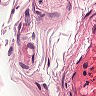
Metastatic tissue present: no